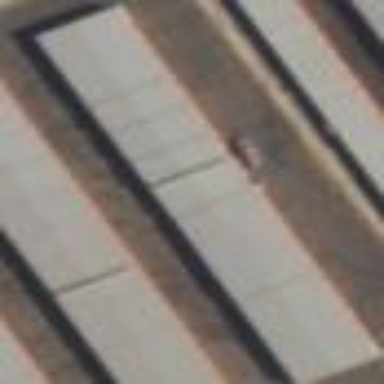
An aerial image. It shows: Storage rental shop located in building.